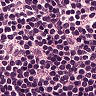
Metastatic tissue present: no